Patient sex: F
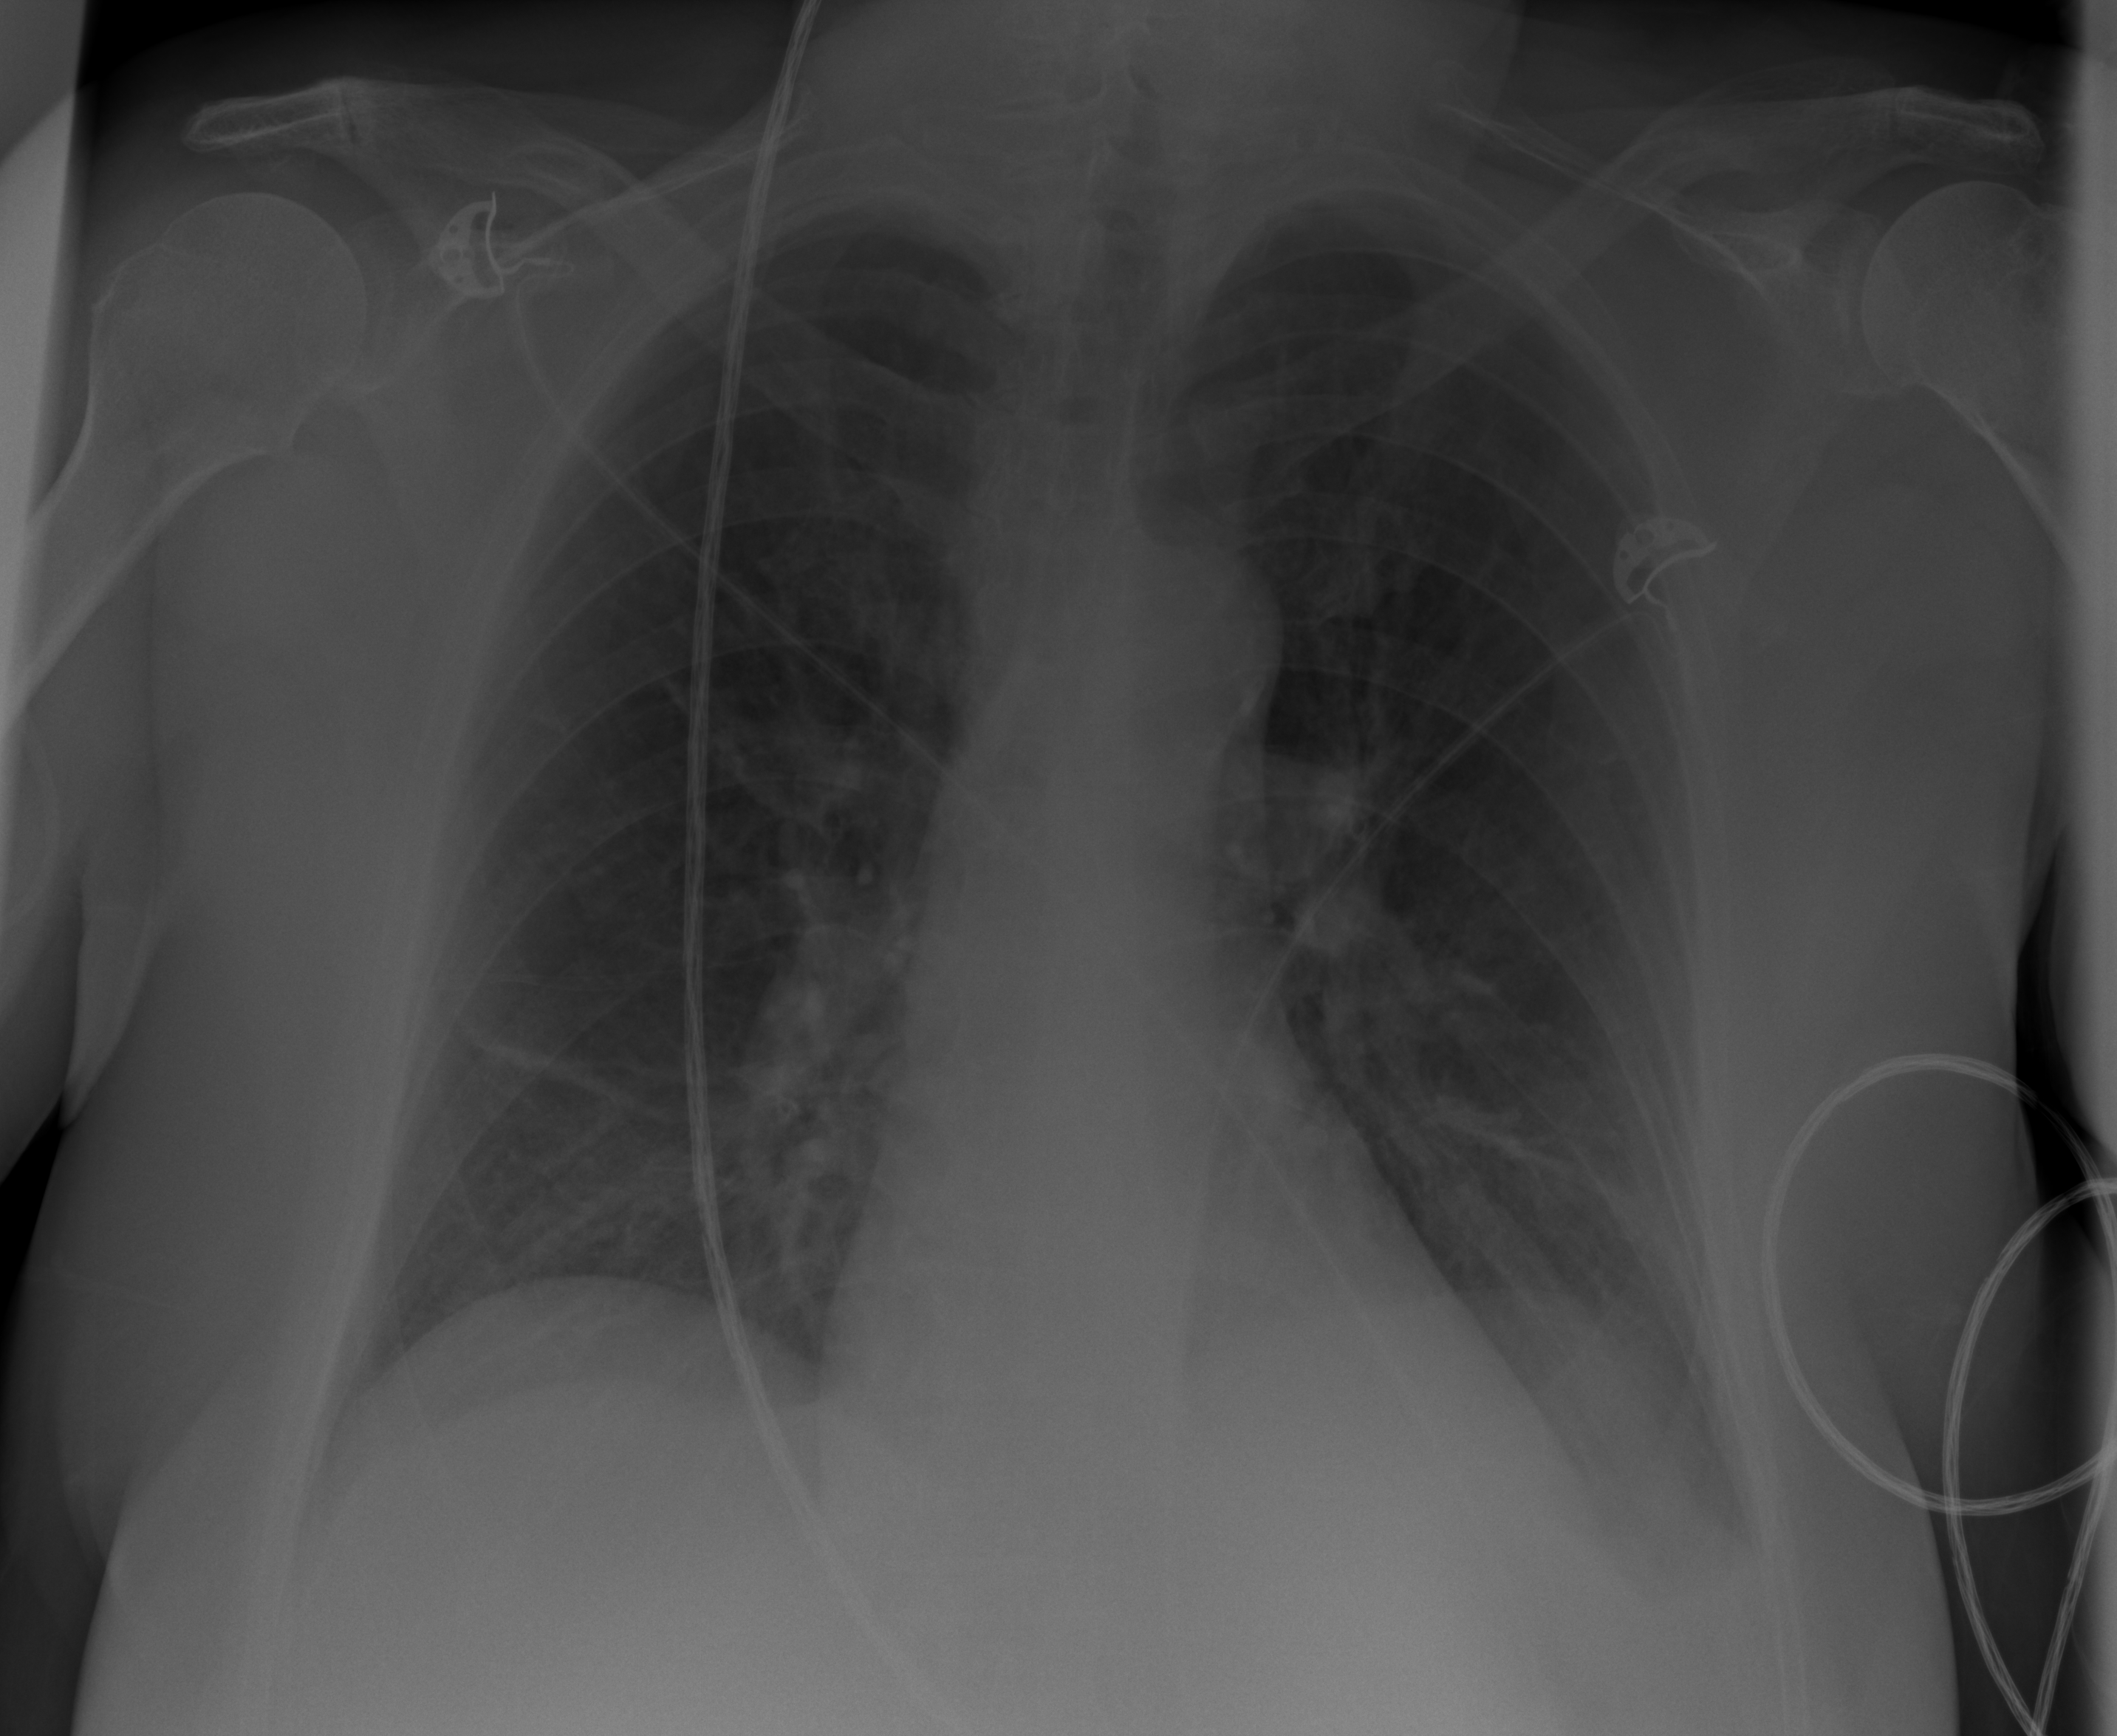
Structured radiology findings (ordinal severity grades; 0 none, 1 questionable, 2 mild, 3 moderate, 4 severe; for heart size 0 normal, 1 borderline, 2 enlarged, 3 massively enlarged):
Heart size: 1
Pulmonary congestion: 0
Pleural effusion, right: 0
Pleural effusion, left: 2
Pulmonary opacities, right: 1
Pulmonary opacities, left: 0
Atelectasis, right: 2
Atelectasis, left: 0